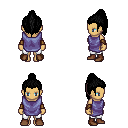
a pixel art fantasy rpg character, female body template, human, tanned skin, chain tabard jacket, white pants, black long topknot hairstyle, leather bracers, brown shoes, four views (front, back, left, right), 2x2 character sprite sheet, small pixel art, hard edges, no anti-aliasing